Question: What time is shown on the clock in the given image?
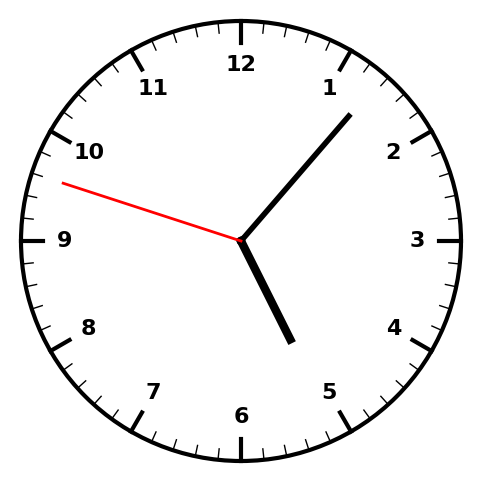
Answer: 05:06:48